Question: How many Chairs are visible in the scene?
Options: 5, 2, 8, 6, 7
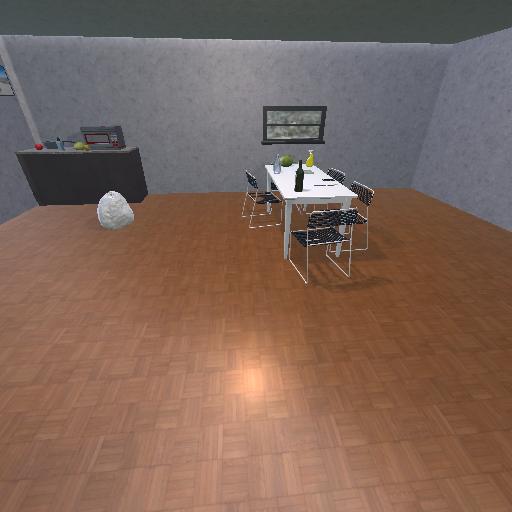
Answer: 5